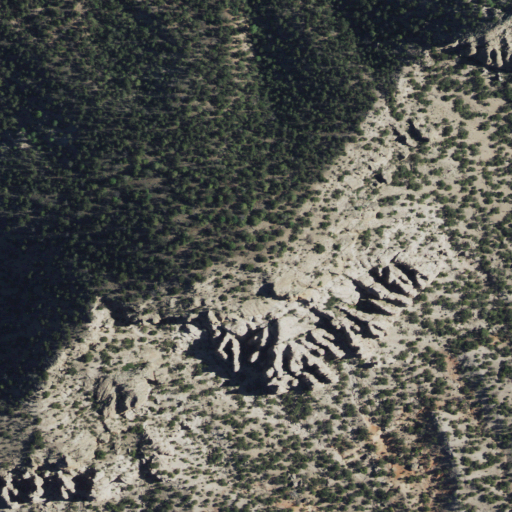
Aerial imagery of mountain in New Mexico named Lone Mountain containing evergreen forest and shrub